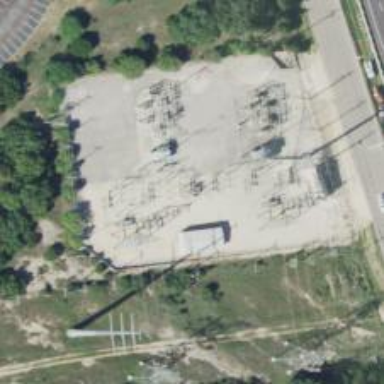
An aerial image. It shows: Switch used for power control.